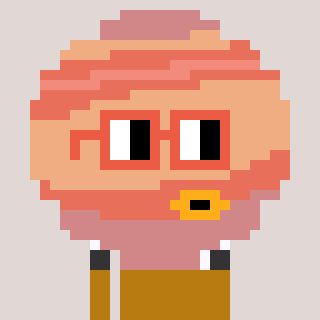
a pixel art character with square orange glasses, a jupiter-shaped head and a gold-colored body on a warm background